Question: '''
int a=0;
while (a<2)
{
//infos.stops is point to one array, called abc[10]
output = output + QString::fromStdString(*infos.stops)+ "." ;
infos.stops++;
a++;
}
ui->showMsg->setText(output);
'''
The problem is infos.stops did show, but some funny characters appear like:

I have uploaded all my source code which is designed in QT Designer
<URL>
The problem line is at manager.cpp line 133.
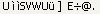
Answer: Try using
'output = output + QString::fromStdString(*(infos.stops))+ "." ;'